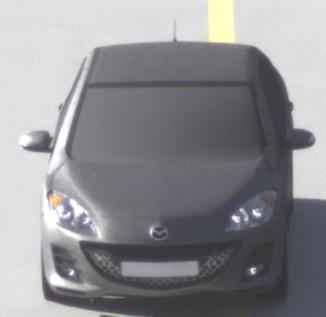
Make: Mazda
Model: 3 1.6
Detailed model: 3 (BL)
Model produced from: 2009/05
Model produced until: 2010/12
Doors: 5
Color: gray
Road condition: dry road
Daytime: morning or afternoon
Contrast: high contrast